Question: :
Given a table with periods of time for a given person that may (or may not) overlap and given another table with exclusions, I want to count the number of days for each person and period excluding the overlapping days and also the exclusion periods.
As they say an image it's worth 1000 words so:

- - - 'datediff("d", end_date, start_date)'
:
The periods table:
'''
create table periods (
'id' COUNTER (1,1) PRIMARY KEY,
'person_id' text(50),
'start_date' Date,
'end_date' Date
)
'''
The excluding periods table:
'''
create table exclusions (
'start_date' As Date,
'end_date' As Date
)
'''
And some values:
'''
INSERT INTO 'periods'('person_id', 'start_date', 'end_date')
VALUES('1', CDate('01/09/2014'), CDate('30/09/2014'));
INSERT INTO 'periods'('person_id', 'start_date', 'end_date')
VALUES('1', CDate('10/10/2014'), CDate('31/10/2014'));
INSERT INTO 'periods'('person_id', 'start_date', 'end_date')
VALUES('1', CDate('25/09/2014'), CDate('15/10/2014'));
INSERT INTO 'periods'('person_id', 'start_date', 'end_date')
VALUES('1', CDate('20/11/2014'), CDate('10/12/2014'));
INSERT INTO 'periods'('person_id', 'start_date', 'end_date')
VALUES('1', CDate('15/11/2014'), CDate('25/11/2014'));
INSERT INTO 'exclusions'('start_date', 'end_date')
VALUES(CDate('10/09/2014'), CDate('15/09/2014'));
INSERT INTO 'exclusions'('start_date', 'end_date')
VALUES(CDate('01/12/2014'), CDate('20/12/2014'));
'''
:
So far, I am able to detect the overlapped periods using this query:
'''
SELECT s1.person_id as person_id,
iif(s1.start_date <= s2.start_date, s1.start_date, s2.start_date) As start_date,
iif(s1.end_date >= s2.end_date, s1.end_date, s2.end_date) As end_date
FROM
periods As S1 INNER JOIN periods As S2 ON
s1.person_id = s2.person_id And
s1.id < s2.id And
s2.start_date <= s1.end_date And s2.end_date >= s1.start_date
'''
But there is a problem as the result is:
'''
person_id start_date end_date
1 01/09/2014 15/10/2014
1 25/09/2014 31/10/2014
1 15/11/2014 10/12/2014
'''
Notice that the first and second rows are an overlapped period also. I can mange this executing the same query with its own result, but feels odd.
:
The other problems I have now are that I don't know how to:
- -
Unfortunately I am only able to use MsAccess for this, so I can't use some tricks that I've found googling and thus here I am asking.
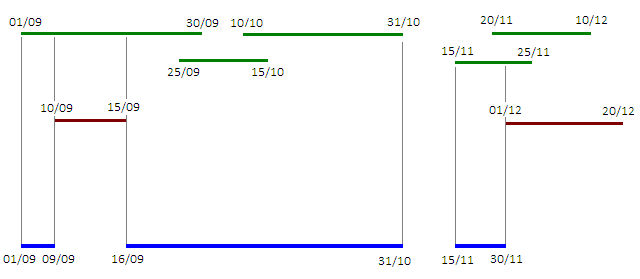
Answer: You could solve this with a Calendar table (one row per day for the next 'n' years).
'''
create table calendar (
'id' COUNTER (1,1) PRIMARY KEY,
'calendar_date' Date
)
insert into calendar values ('2015-01-01')
insert into calendar values ('2015-01-02')
insert into calendar values ('2015-01-03')
insert into calendar values ('2015-01-04')
insert into calendar values ('2015-01-05') ... et cetera
'''
Then:
'''
select distinct calendar_date
from periods p join calendar c
where c.calendar_date between p.start_date and p.end_date and
not exists(select * from exclusions where c.calendar_date between e.start_date and e.end_date)
'''